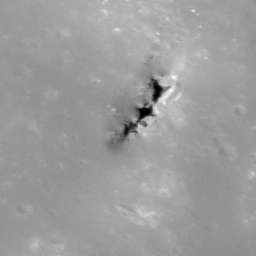
Pit: Copernicus 6b
Host crater: Copernicus
Host type: impact_melt
Lunar coordinates: latitude 10.105, longitude 339.995